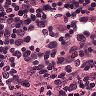
Metastatic tissue present: no